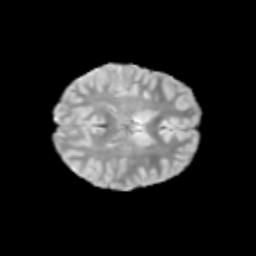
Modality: T2w
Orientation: axial
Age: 10
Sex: female
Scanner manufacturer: siemens
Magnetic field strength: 3 T
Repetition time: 3.8 s
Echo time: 0.07 s